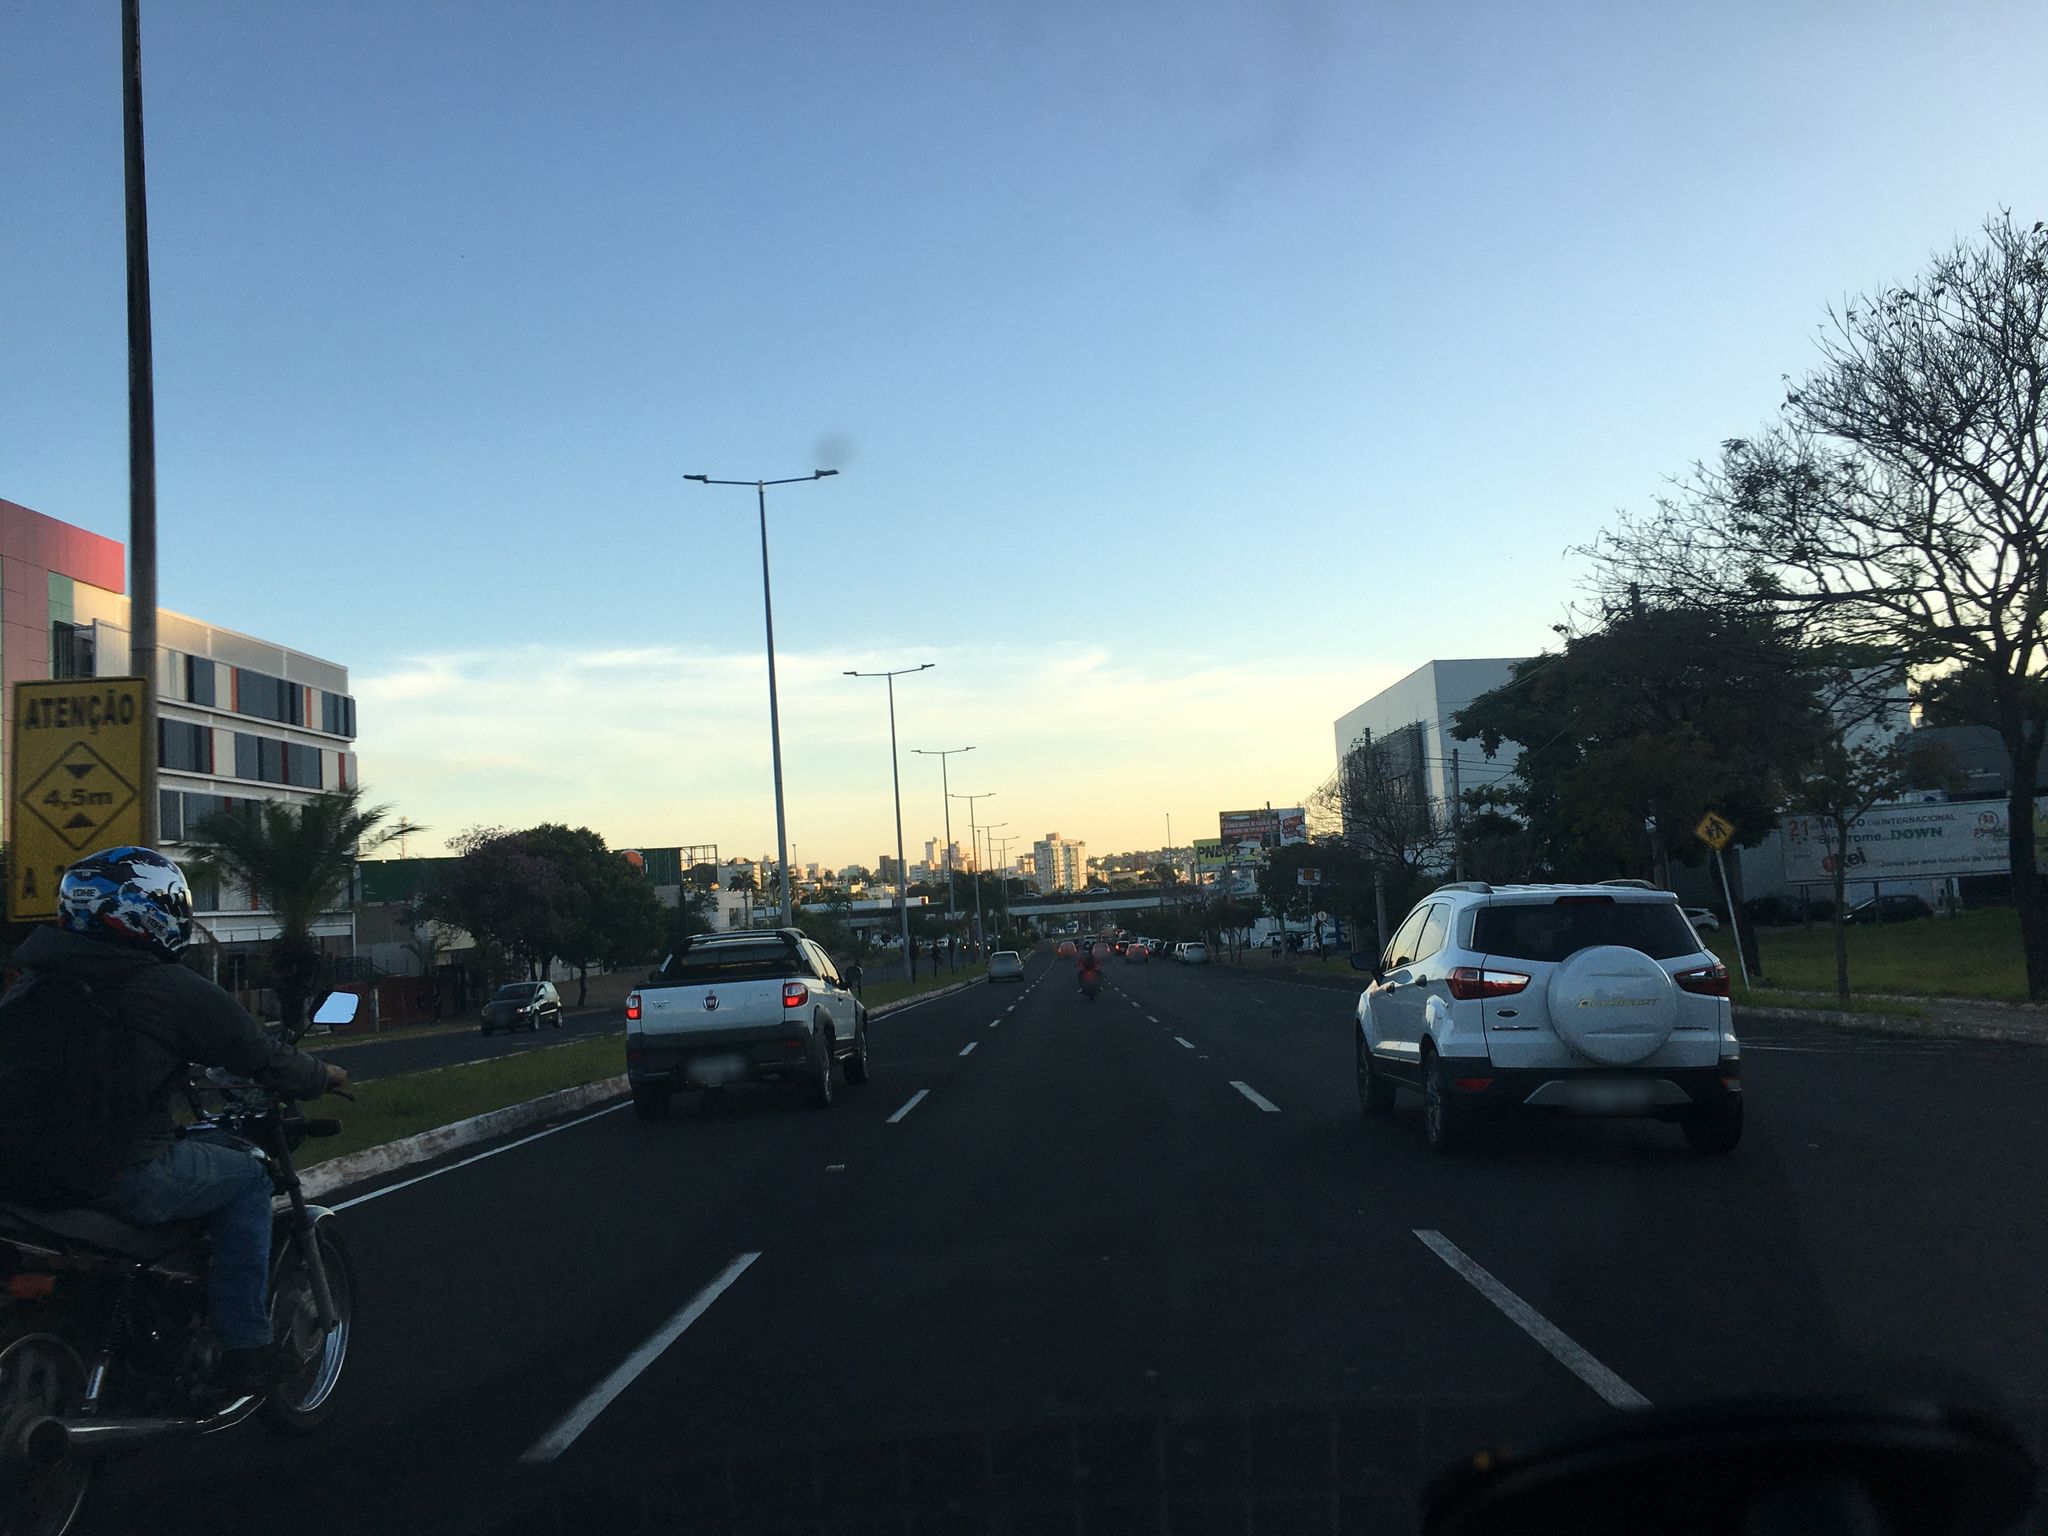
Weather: clear
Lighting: dusk/dawn
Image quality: good
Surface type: driving surface
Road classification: primary
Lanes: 4.0
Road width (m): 3.0
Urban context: urban centre
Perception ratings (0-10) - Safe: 1.91, Lively: 6.74, Beautiful: 3.51, Boring: 4.08, Depressing: 3.12, Wealthy: 4.9